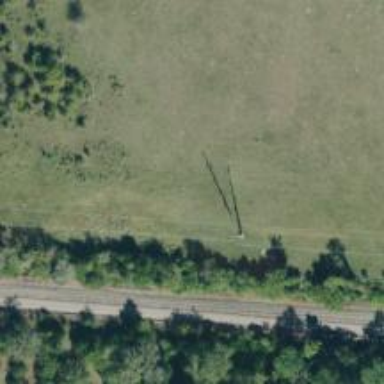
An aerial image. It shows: Power pole.